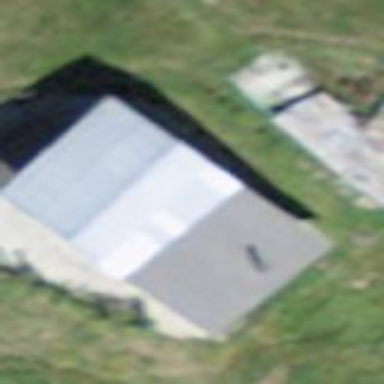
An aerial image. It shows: Simple and straightforward house.